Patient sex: M
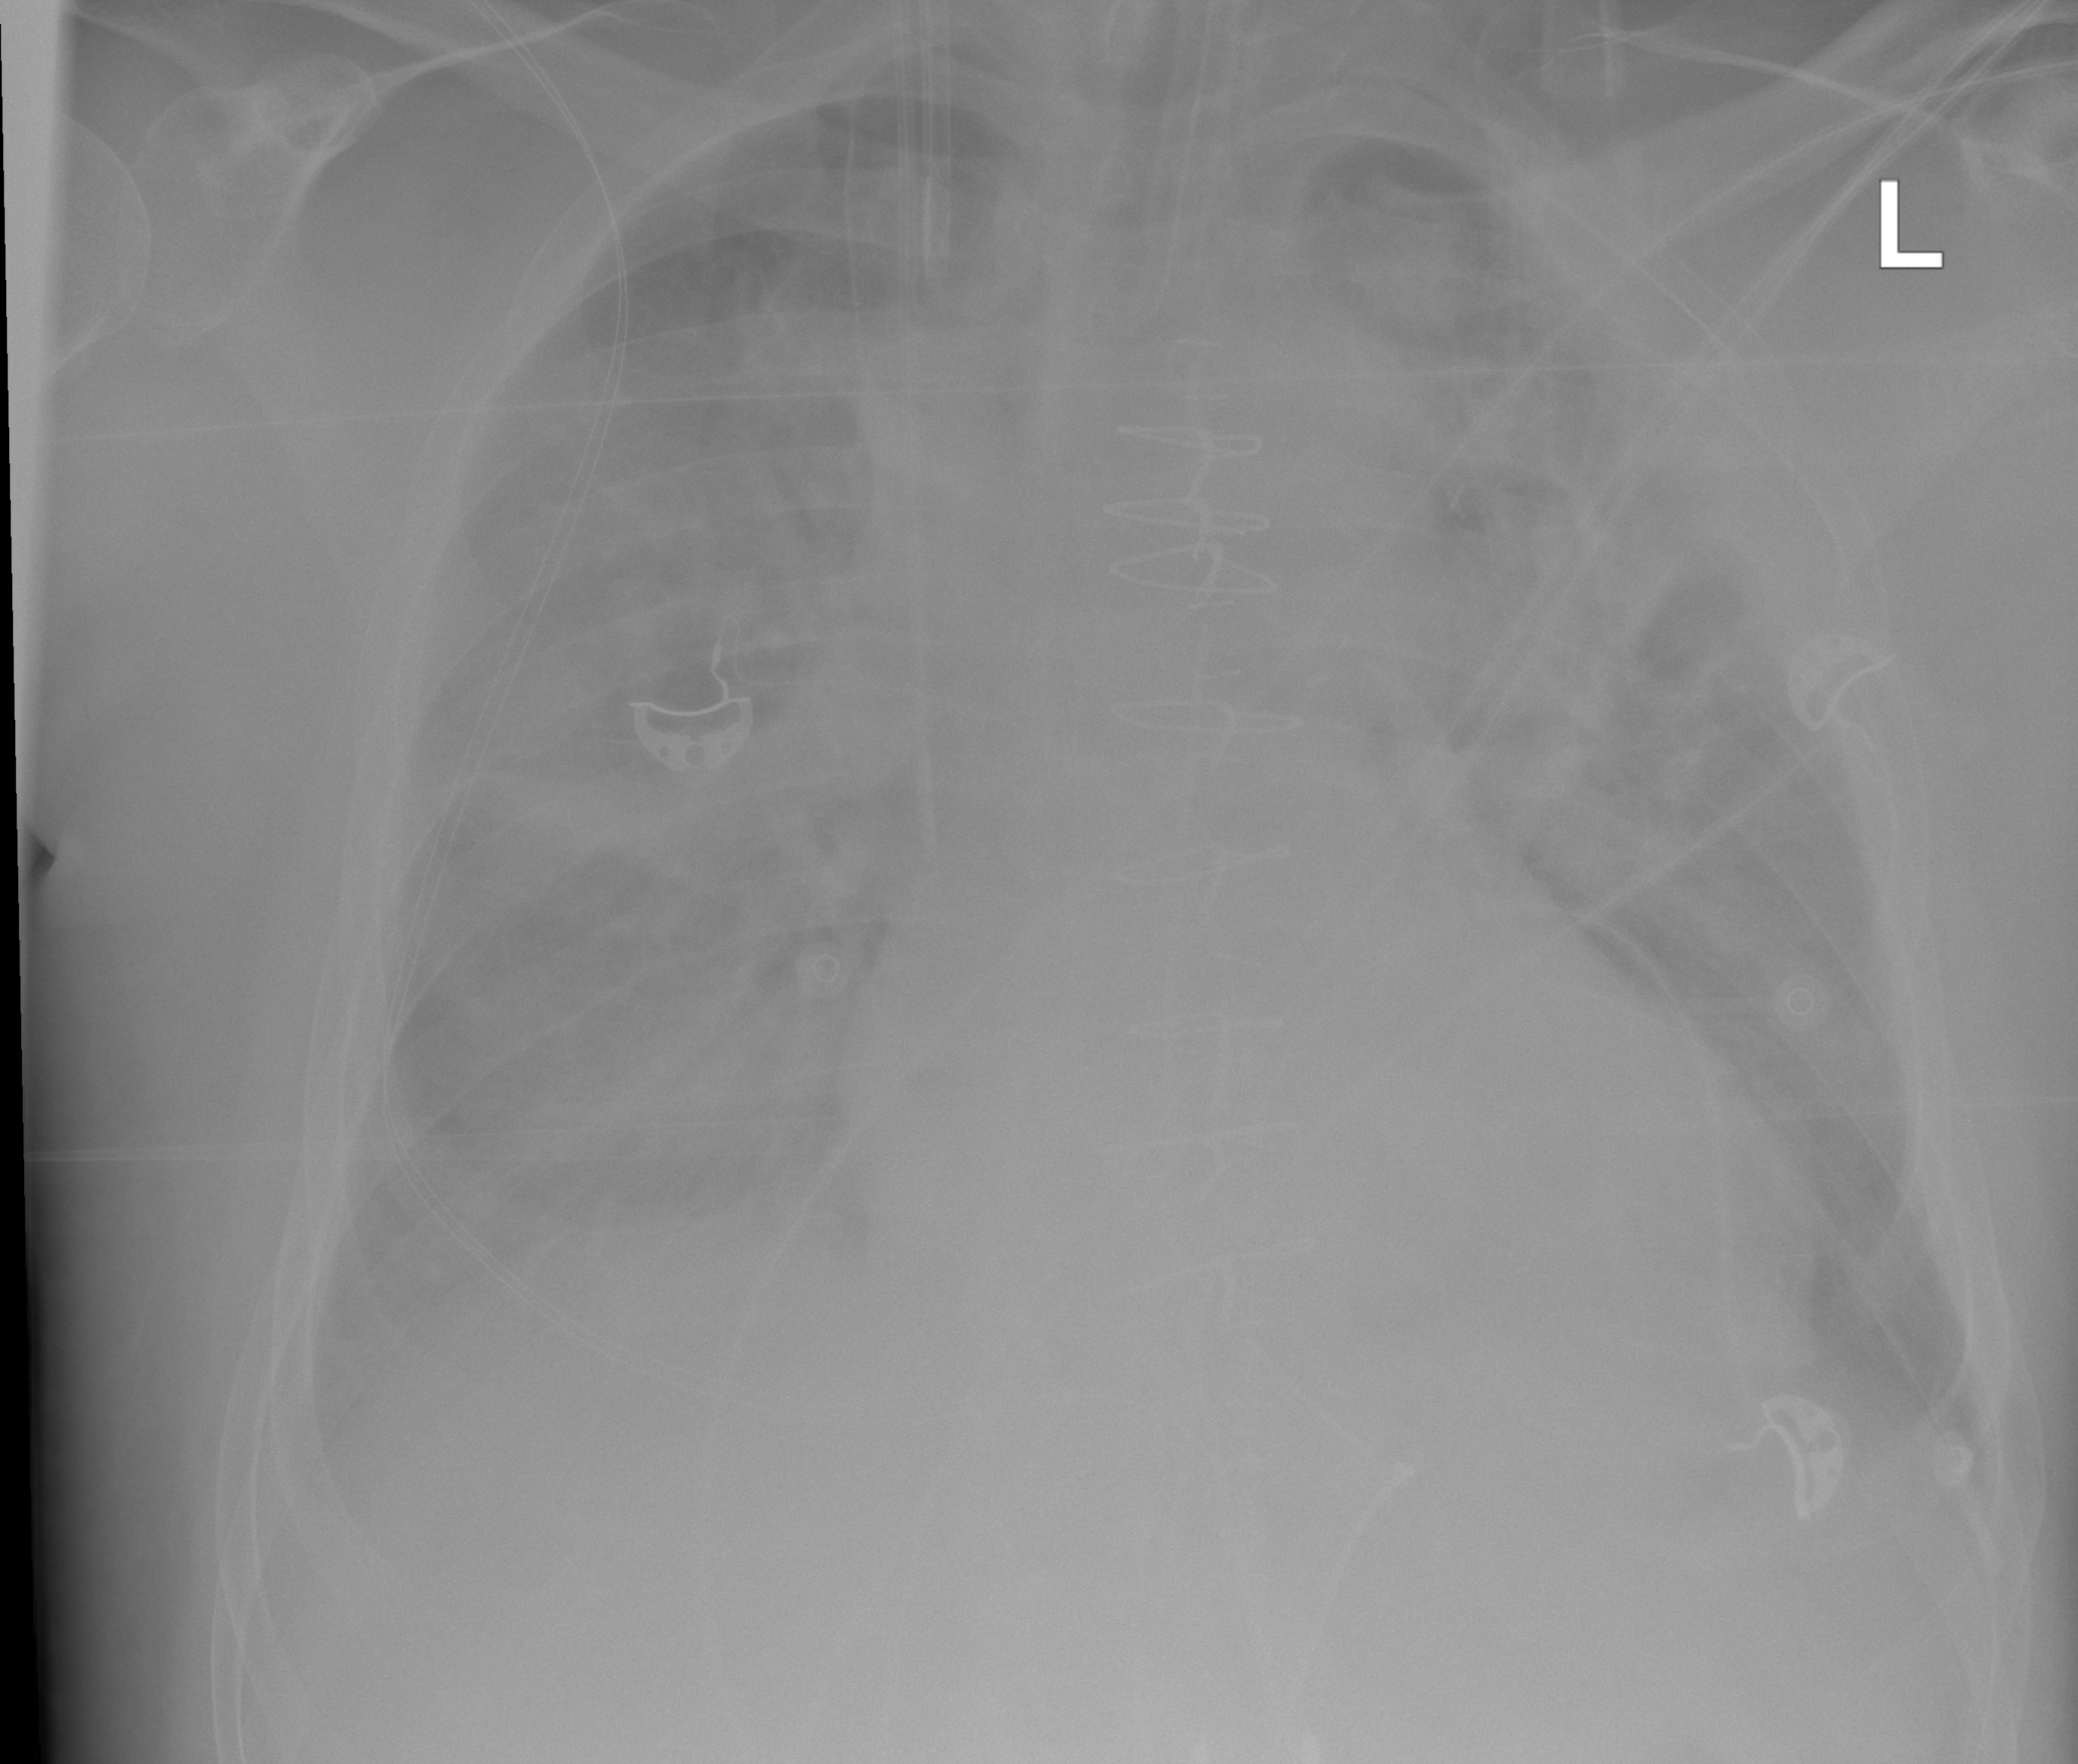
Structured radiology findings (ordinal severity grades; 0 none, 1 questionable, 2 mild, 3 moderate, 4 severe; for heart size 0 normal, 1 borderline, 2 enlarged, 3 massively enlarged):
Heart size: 2
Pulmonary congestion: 2
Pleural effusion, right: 2
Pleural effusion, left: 2
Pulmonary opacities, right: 2
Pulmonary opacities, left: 2
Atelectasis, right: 2
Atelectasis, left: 2